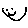
Label: smiley face